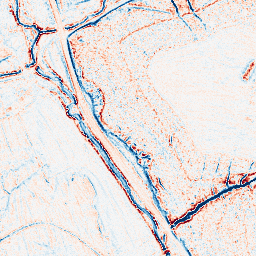
Category: edge_preserving
Decomposition family: anisotropic_diffusion
Decomposition parameters: iterations: 10
kappa: 50
gamma: 0.1
Upsampling method: sinc_hamming
Upsampling parameters: scale: 2
kernel_size: 8
Upsampling scale: 2